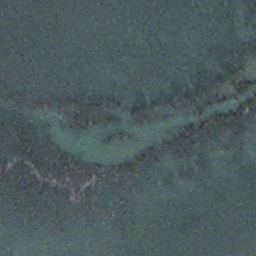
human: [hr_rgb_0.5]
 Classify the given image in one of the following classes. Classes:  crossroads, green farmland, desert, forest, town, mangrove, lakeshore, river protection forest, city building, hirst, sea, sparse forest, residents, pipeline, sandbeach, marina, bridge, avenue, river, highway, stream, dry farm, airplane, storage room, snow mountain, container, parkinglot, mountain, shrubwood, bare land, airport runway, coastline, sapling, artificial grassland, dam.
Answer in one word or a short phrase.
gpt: stream